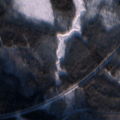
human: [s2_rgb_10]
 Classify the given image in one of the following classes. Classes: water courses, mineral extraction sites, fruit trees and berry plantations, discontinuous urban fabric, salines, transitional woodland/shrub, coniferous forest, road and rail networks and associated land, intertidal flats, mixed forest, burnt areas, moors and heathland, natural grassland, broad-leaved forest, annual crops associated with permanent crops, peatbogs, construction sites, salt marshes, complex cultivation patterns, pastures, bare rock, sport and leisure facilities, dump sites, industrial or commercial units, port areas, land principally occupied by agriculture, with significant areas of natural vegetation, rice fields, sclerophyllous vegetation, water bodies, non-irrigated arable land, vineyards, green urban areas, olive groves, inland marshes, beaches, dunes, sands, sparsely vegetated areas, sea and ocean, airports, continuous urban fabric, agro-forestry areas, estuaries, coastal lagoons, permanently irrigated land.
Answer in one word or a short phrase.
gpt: coniferous forest, mixed forest, peatbogs